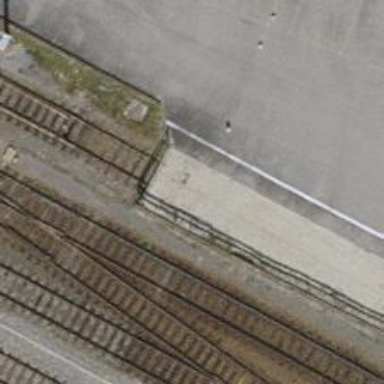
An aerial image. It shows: Single-track electrified railway spur with contact line for service.